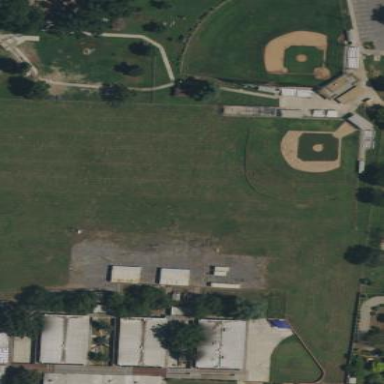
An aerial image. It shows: Softball pitch for leisure and sport activities.